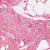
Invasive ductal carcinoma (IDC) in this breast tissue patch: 0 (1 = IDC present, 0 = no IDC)